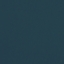
Land use / land cover: SeaLake